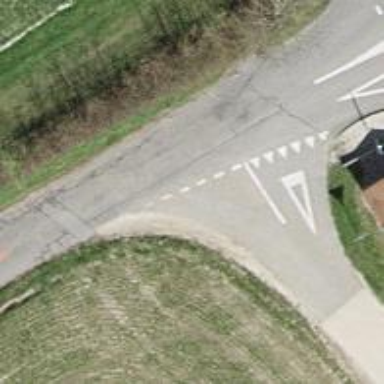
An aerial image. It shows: Road with "give way" sign.